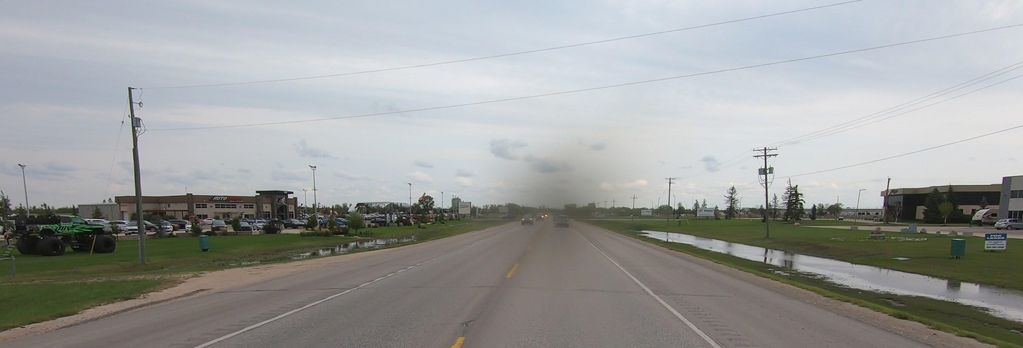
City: winnipeg